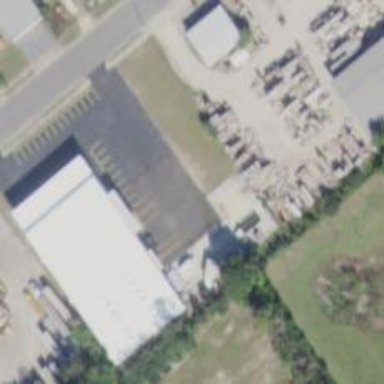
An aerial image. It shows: Building that is trade shop.